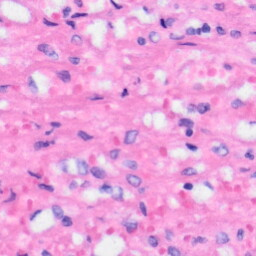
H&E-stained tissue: Liver